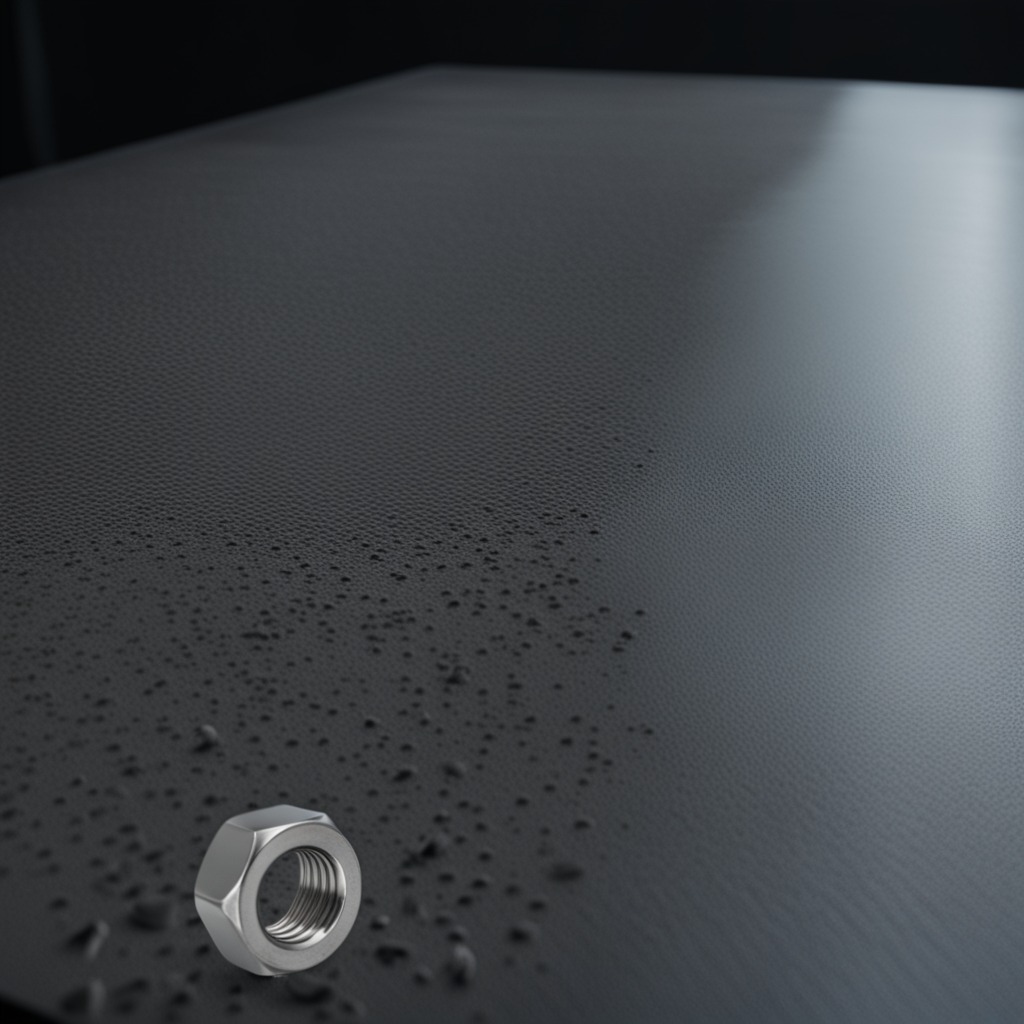
A metal nut is lying on a clean granite table inside a workshop at night.